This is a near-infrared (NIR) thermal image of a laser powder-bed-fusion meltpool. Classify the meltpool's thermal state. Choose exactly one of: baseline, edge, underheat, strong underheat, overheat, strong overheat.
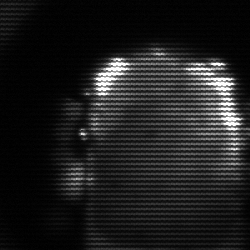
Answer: baseline